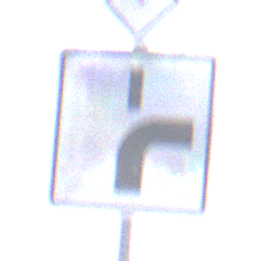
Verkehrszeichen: VerlaufVorfahrtsstrasse8
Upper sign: Vorfahrtsstrasse
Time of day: Midday
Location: Outdoor (Nature)
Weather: PartlyCloudy
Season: NotSpecified
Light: Natural